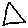
Label: triangle